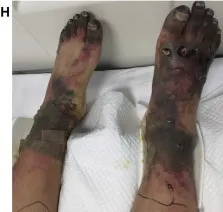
Results of physical examination, microbiological, imaging, and pathological analyses. (J) Pathological results (100x) showed microvascular thrombosis (*) and retrogression in the squamous epithelium and vessel walls (arrow).
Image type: medical_photograph (skin_photograph)